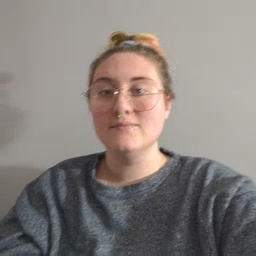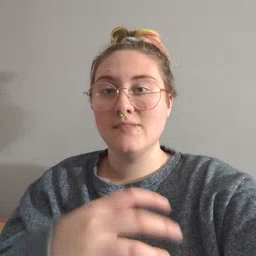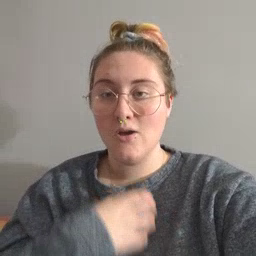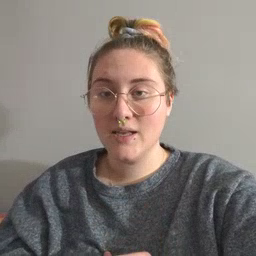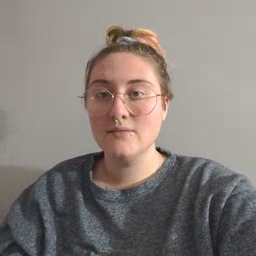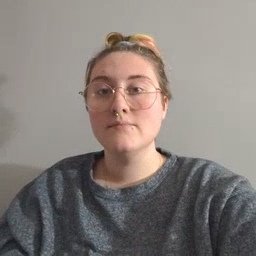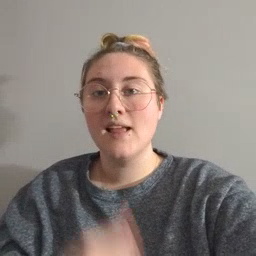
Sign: hungry